Question: What is the discount for King Pass Benefits?
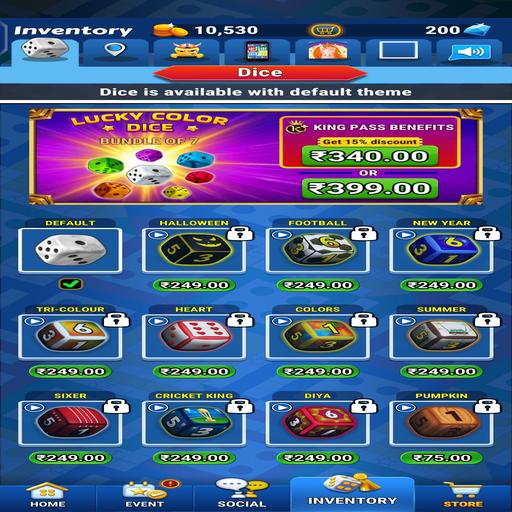
Answer: 15% discount